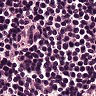
Metastatic tissue present: no